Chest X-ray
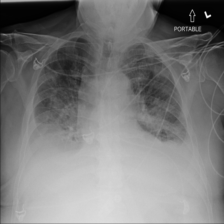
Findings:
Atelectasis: negative
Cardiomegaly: negative
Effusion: negative
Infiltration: positive
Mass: negative
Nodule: negative
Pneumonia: negative
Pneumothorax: negative
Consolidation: negative
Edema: negative
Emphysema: negative
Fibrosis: negative
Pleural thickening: negative
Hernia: negative